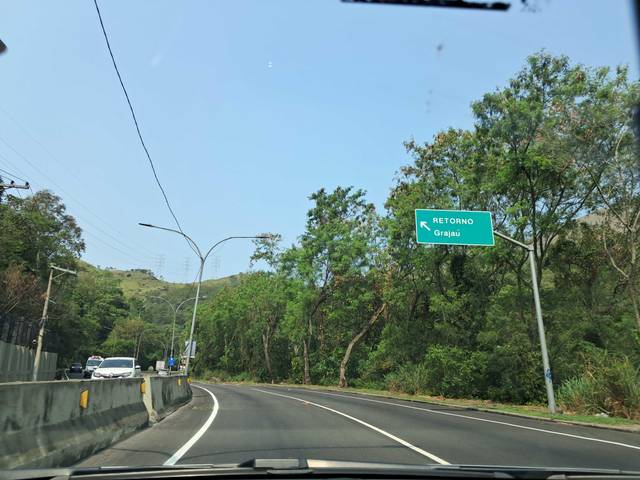
Region: Brazil
Coordinates: -22.922, -43.284